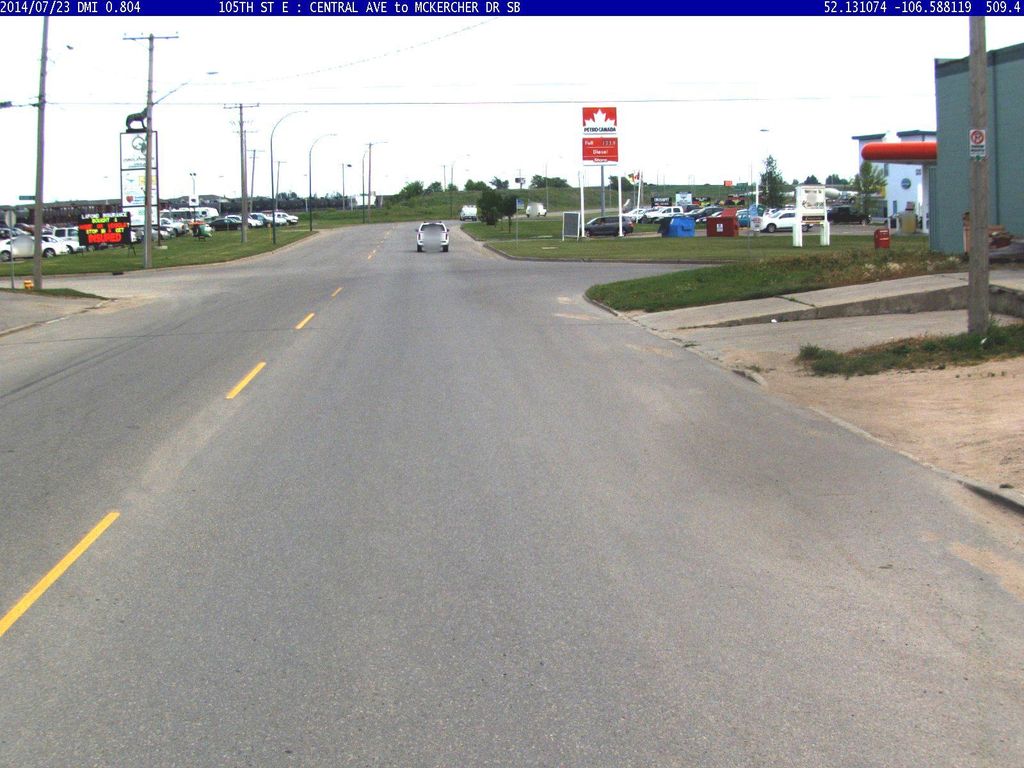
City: saskatoon